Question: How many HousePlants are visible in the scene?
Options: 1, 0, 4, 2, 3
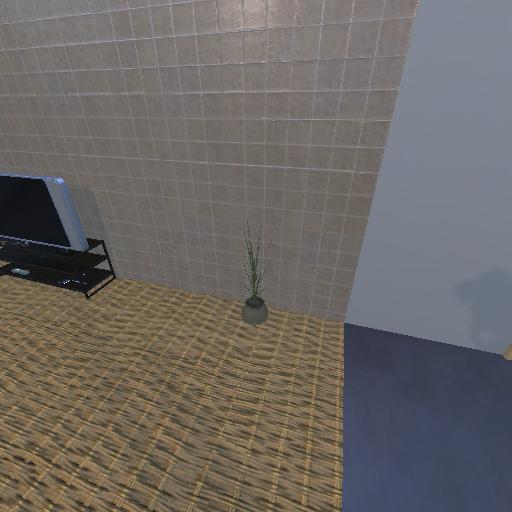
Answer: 1